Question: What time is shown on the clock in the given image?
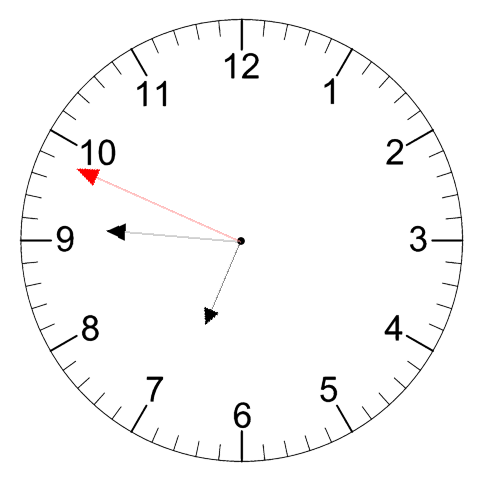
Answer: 06:45:49